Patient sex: M
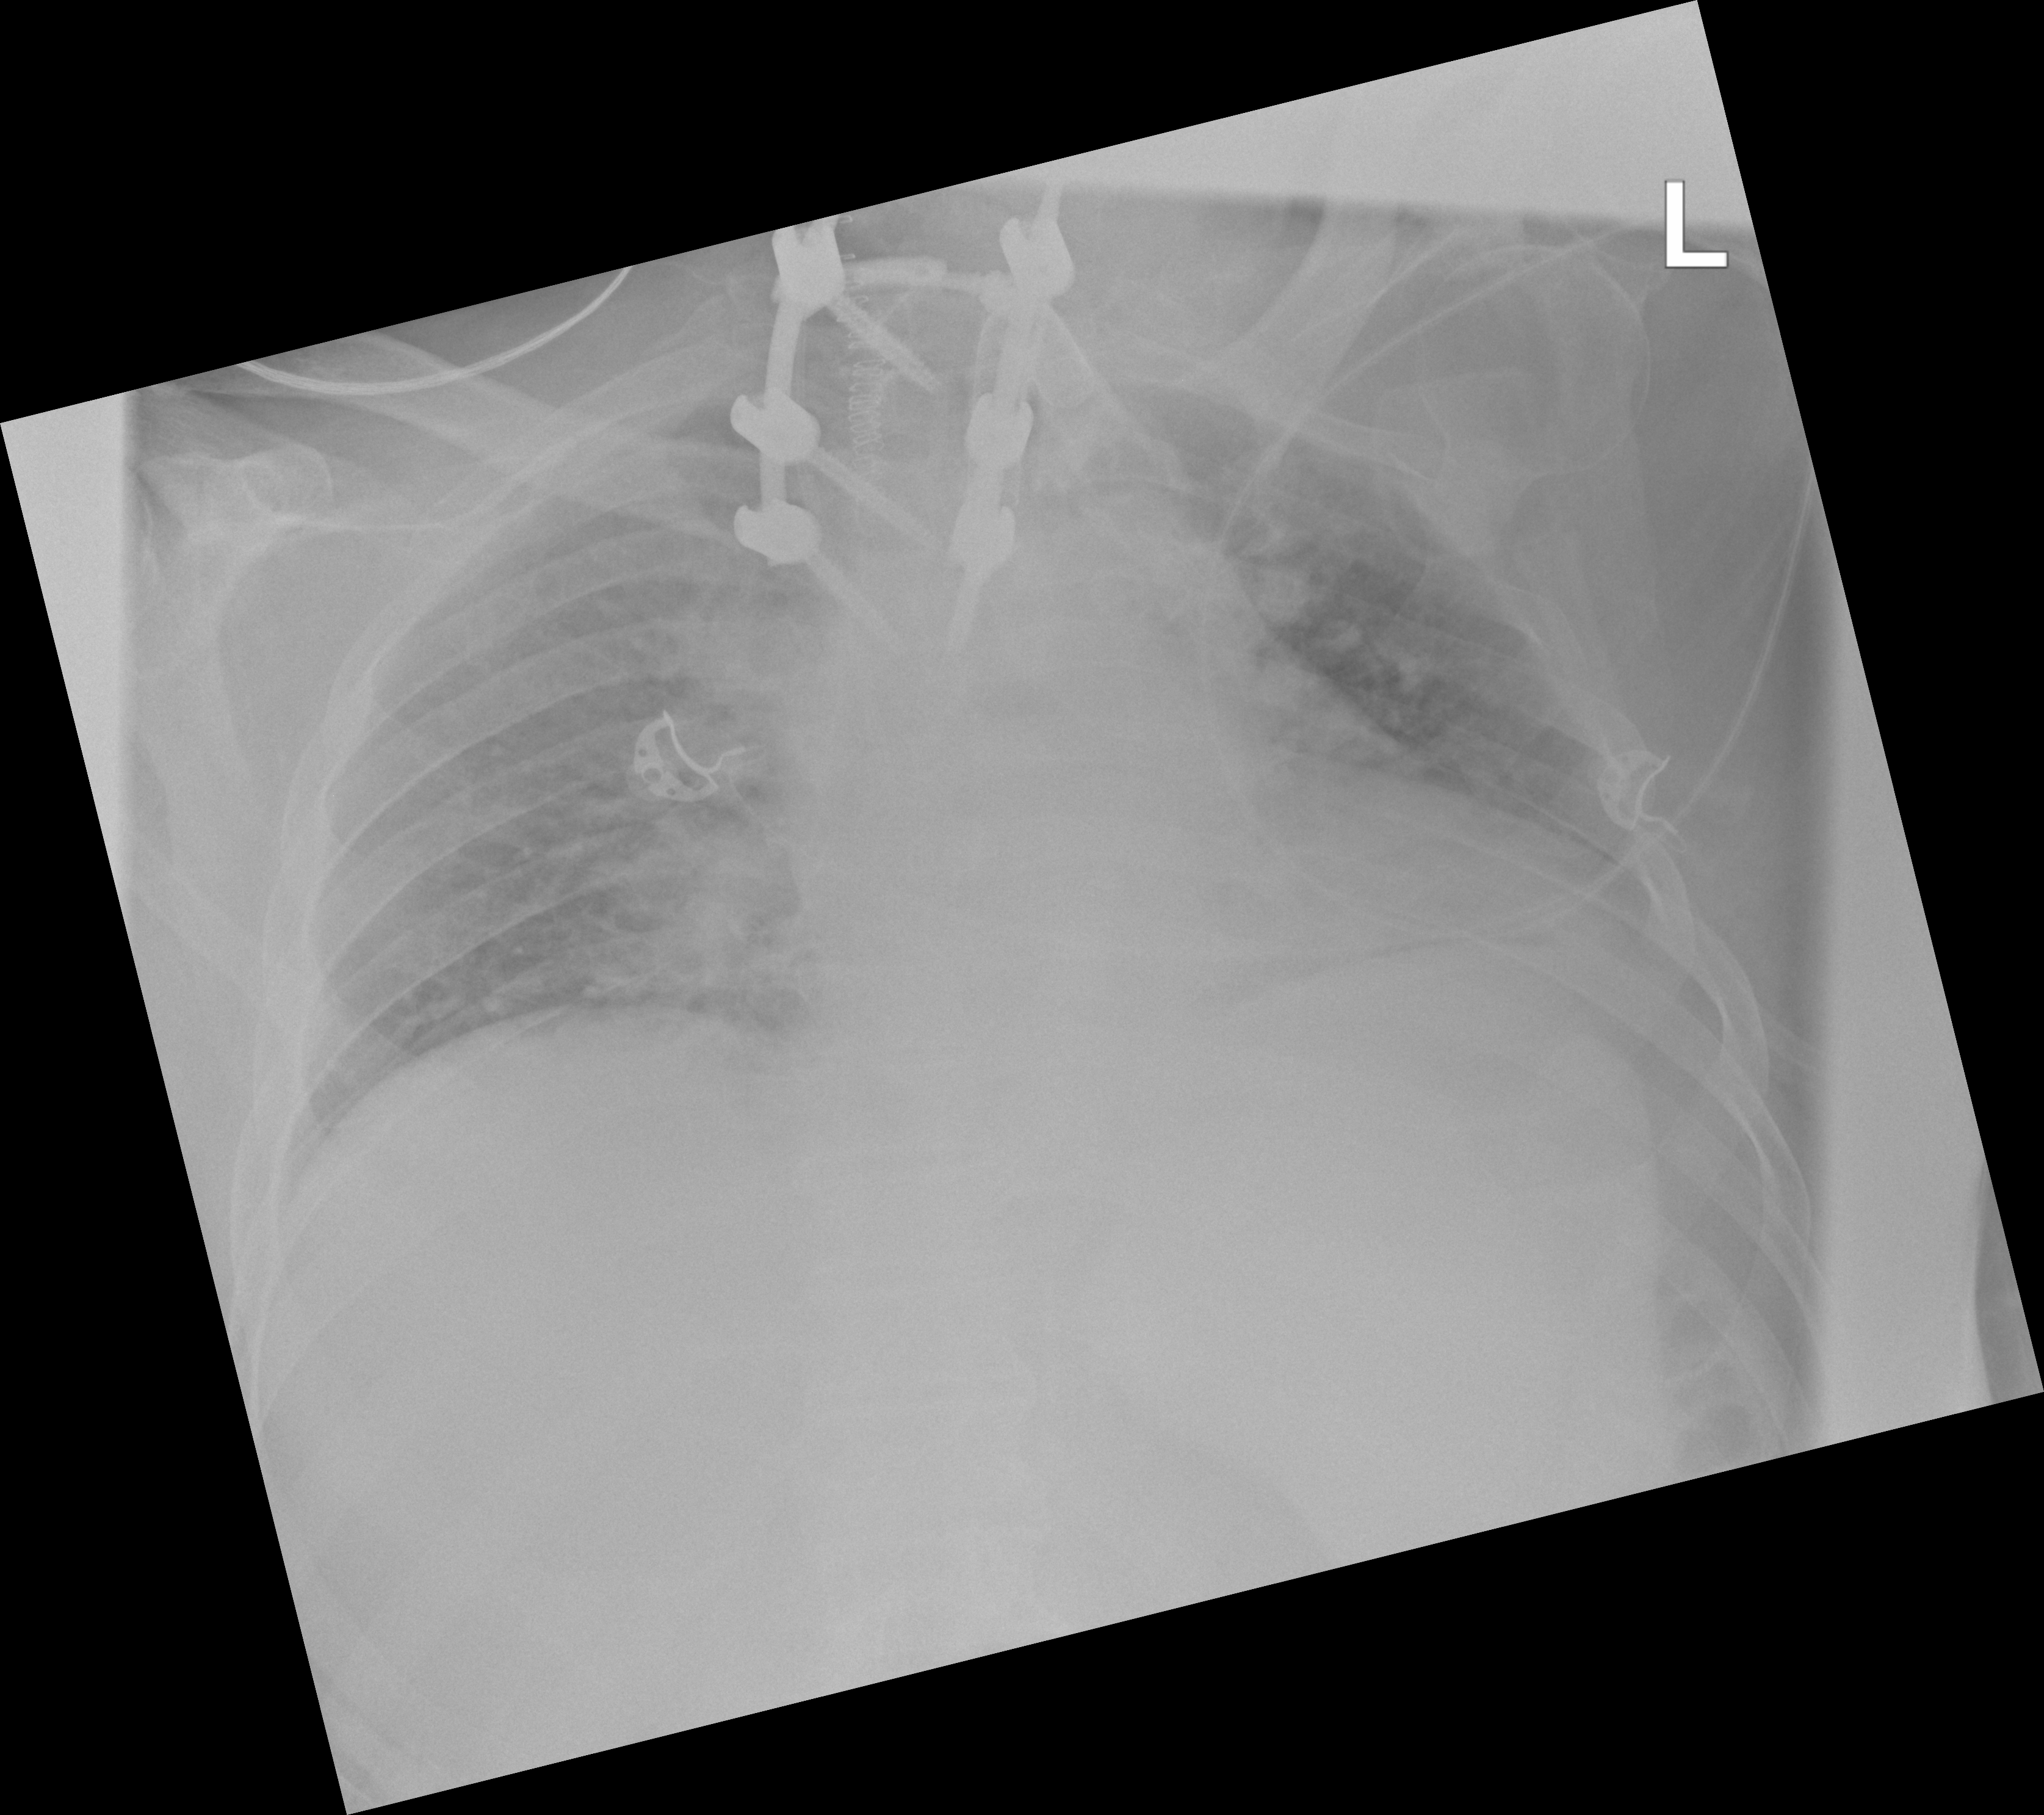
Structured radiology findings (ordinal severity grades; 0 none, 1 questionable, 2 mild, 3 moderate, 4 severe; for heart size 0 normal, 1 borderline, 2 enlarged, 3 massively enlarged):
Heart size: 2
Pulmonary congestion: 2
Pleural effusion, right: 0
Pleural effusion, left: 2
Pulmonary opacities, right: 2
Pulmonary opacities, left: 2
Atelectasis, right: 0
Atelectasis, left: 0